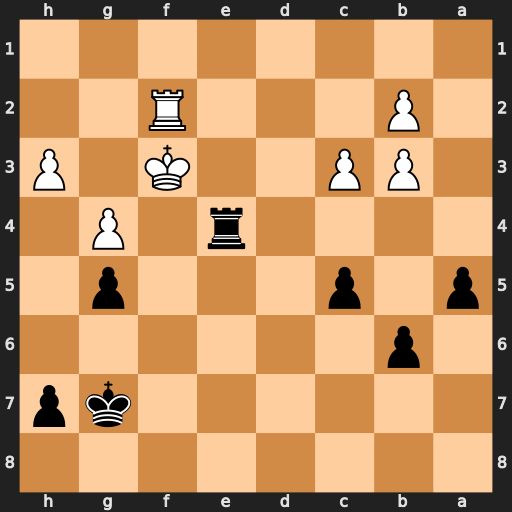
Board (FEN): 8/6kp/1p6/p1p3p1/4r1P1/1PP2K1P/1P3R2/8
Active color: b
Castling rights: -
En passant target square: -
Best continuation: Rf4+ Kg3 Rxf2 Kxf2 Kf6